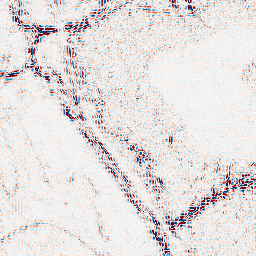
Category: wavelet
Decomposition family: wavelet_biorthogonal
Decomposition parameters: wavelet: bior5.5
level: 2
Upsampling method: bspline
Upsampling parameters: scale: 4
Upsampling scale: 4